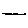
Label: line